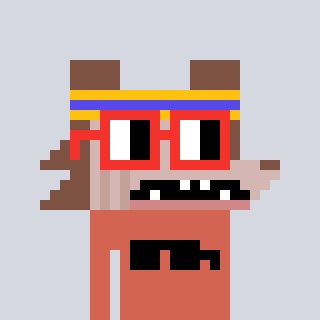
a pixel art character with square red glasses, a werewolf-shaped head and a peachy-colored body on a cool background